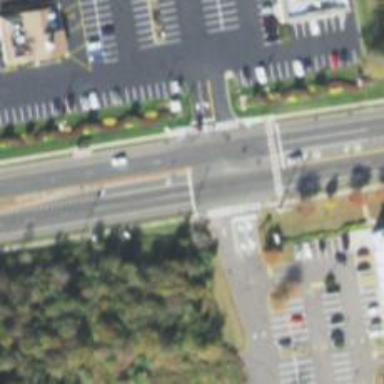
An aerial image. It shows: Primary highway with separate asphalt sidewalks.